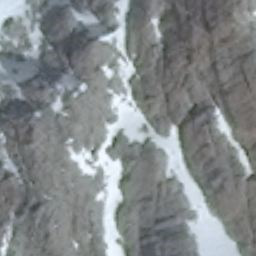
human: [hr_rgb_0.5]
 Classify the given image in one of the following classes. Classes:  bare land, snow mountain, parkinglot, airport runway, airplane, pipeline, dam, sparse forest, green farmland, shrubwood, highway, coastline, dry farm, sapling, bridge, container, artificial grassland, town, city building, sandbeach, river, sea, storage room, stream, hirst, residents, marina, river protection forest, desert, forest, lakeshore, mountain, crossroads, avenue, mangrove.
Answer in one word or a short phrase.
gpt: snow mountain